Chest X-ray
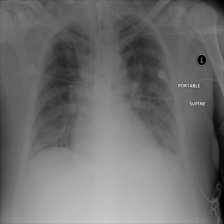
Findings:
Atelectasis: negative
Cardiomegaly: negative
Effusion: negative
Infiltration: positive
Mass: negative
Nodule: negative
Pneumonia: negative
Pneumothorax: negative
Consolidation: negative
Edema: positive
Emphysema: negative
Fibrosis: negative
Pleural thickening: negative
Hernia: negative